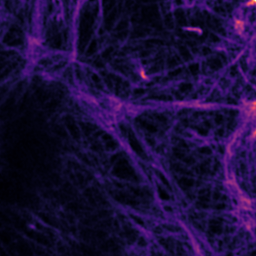
Label: Super-resolution F-actin image